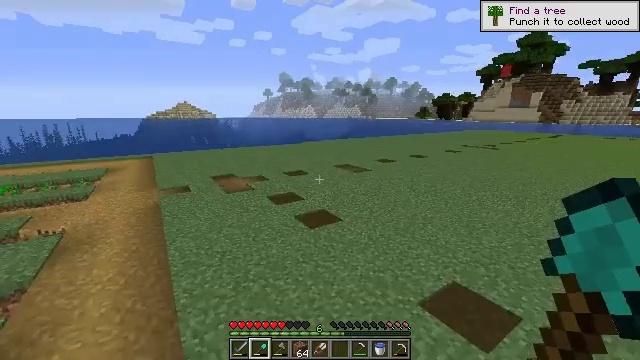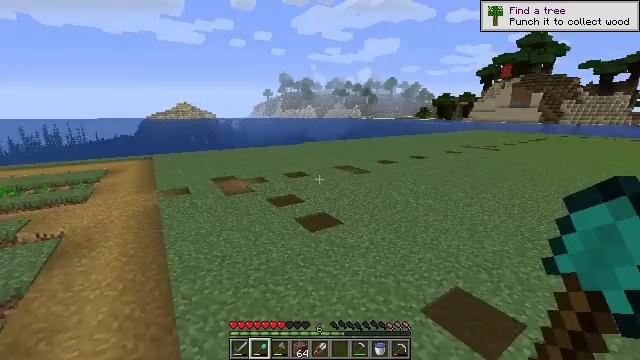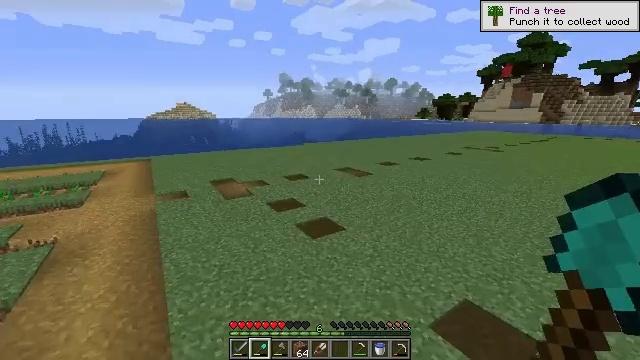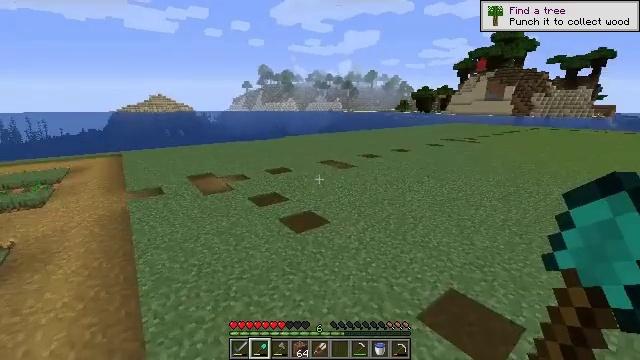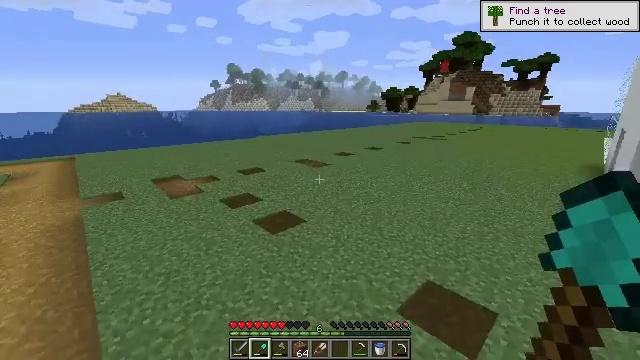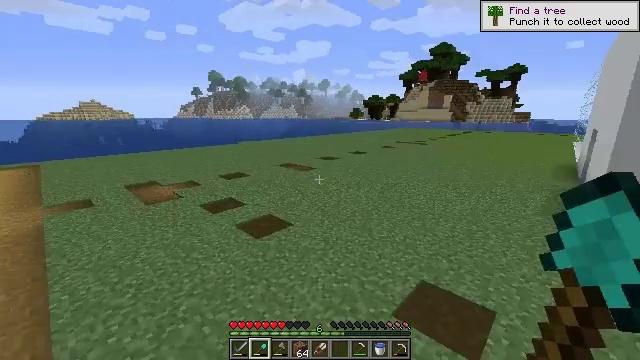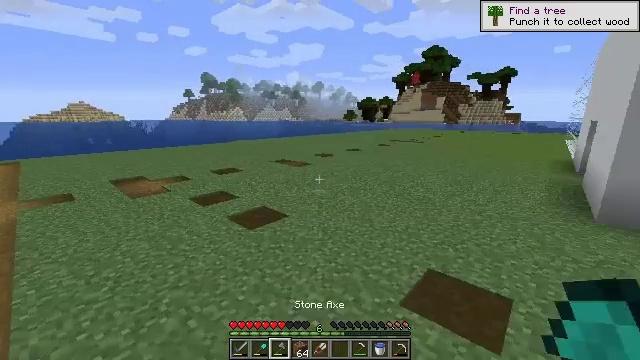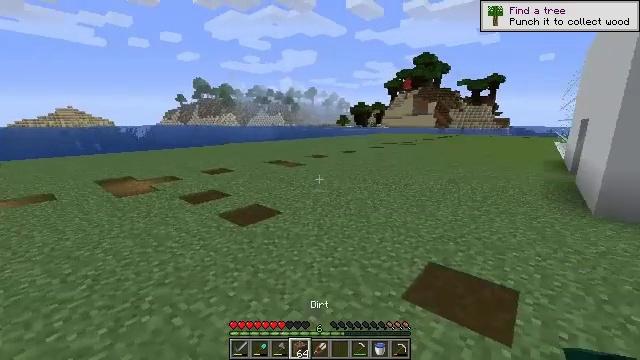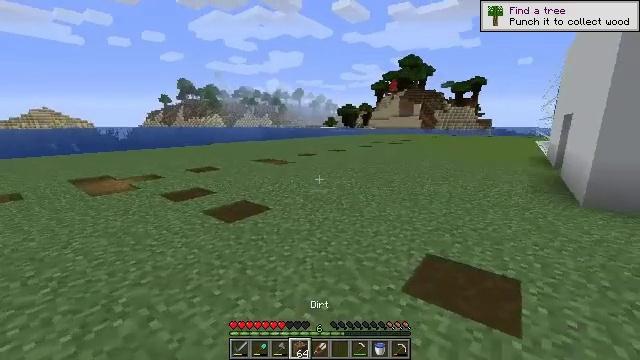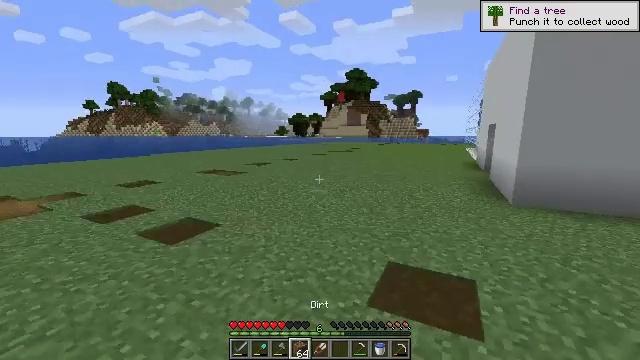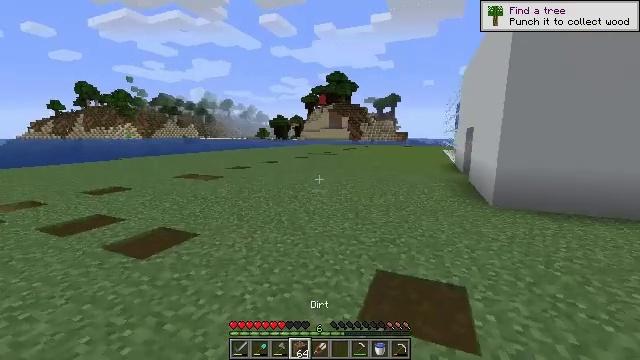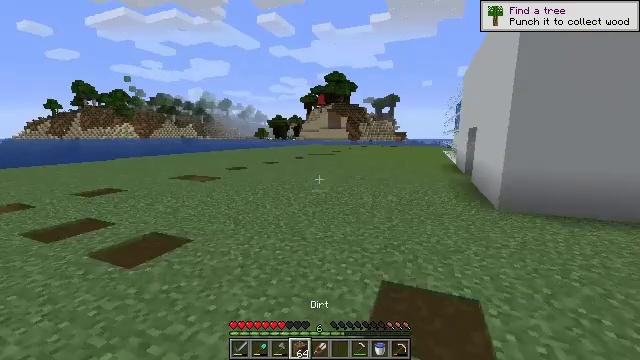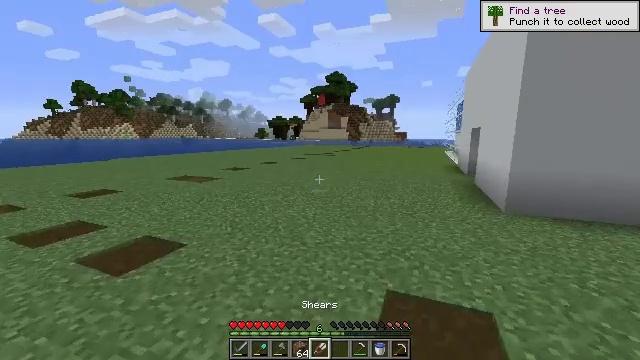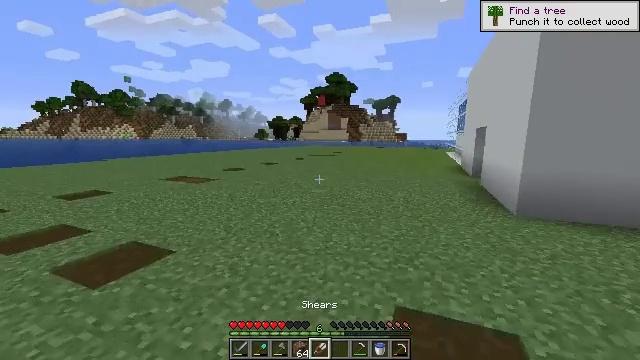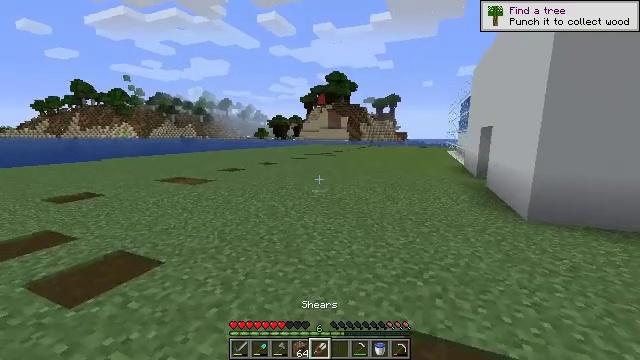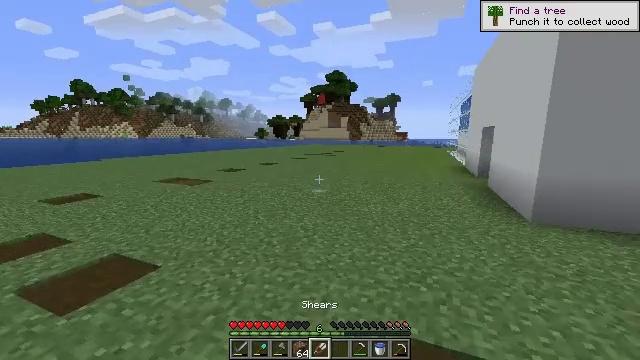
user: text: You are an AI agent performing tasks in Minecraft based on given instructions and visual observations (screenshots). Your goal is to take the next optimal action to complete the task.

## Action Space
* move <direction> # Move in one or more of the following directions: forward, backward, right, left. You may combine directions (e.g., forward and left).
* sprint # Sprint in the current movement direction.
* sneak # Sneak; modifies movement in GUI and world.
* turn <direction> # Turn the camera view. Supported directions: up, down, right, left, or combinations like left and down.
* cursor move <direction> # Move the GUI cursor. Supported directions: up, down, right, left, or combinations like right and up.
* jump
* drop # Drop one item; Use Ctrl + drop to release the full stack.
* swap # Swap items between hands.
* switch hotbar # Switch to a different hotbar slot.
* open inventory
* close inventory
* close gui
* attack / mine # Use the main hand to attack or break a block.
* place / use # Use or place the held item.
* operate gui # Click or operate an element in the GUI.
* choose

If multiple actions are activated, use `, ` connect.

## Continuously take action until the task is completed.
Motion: motion action
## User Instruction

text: Collect dark oak log for building.
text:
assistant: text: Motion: move forward, jump
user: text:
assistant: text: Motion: move forward, jump
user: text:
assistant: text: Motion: move forward, turn right and down, jump
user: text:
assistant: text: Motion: move forward, turn right
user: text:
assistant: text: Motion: move forward, turn right and up
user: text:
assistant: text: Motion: move forward, turn right
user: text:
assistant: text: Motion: move forward, turn right and up
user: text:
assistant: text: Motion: move forward, turn right
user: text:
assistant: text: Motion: move forward, turn right and up
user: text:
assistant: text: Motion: move forward, turn right
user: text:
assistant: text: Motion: move forward
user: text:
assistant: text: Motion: move forward
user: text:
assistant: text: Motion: move forward
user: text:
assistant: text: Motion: move forward
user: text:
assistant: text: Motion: move forward
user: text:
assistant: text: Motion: move forward
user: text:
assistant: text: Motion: move forward
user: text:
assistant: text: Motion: move forward
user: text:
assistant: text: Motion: move forward
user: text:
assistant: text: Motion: move forward
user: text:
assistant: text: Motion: move forward
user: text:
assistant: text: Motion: move forward
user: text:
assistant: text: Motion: move forward, turn right
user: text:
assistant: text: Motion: move forward, turn right and down
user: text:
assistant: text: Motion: move forward, turn right and down
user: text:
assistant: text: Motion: move forward
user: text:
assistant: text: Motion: move forward
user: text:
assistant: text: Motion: move forward
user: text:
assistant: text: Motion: move forward
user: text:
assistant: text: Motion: move forward